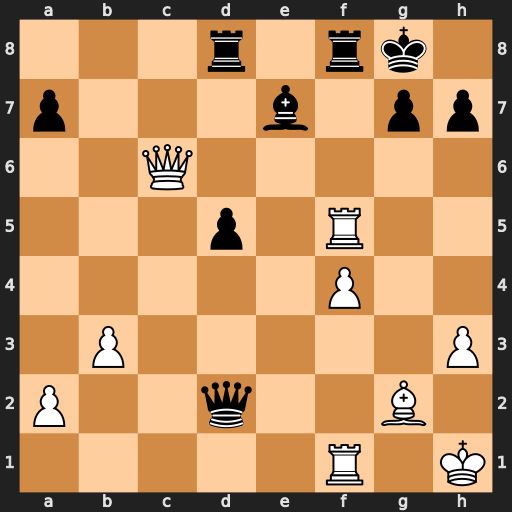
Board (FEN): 3r1rk1/p3b1pp/2Q5/3p1R2/5P2/1P5P/P2q2B1/5R1K
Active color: w
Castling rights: -
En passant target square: -
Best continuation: Qe6+ Kh8 Qxe7